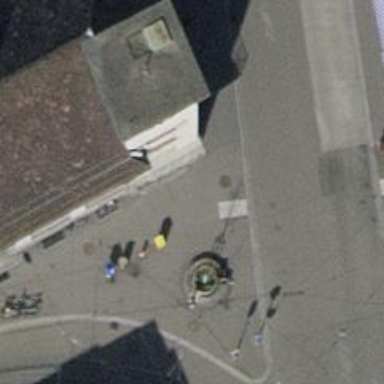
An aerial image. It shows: Post box.